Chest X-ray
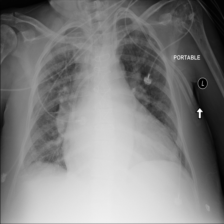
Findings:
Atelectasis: negative
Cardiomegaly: positive
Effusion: positive
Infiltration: negative
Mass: negative
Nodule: negative
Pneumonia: negative
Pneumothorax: negative
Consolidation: negative
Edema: positive
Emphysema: negative
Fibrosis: negative
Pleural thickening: negative
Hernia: negative